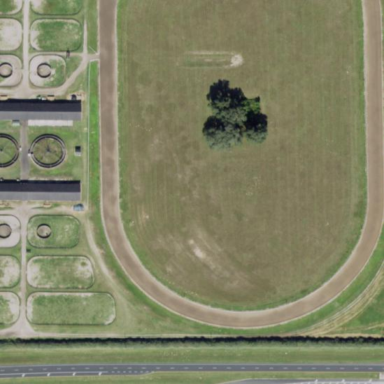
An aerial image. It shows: Horse racing track for leisure and sports.